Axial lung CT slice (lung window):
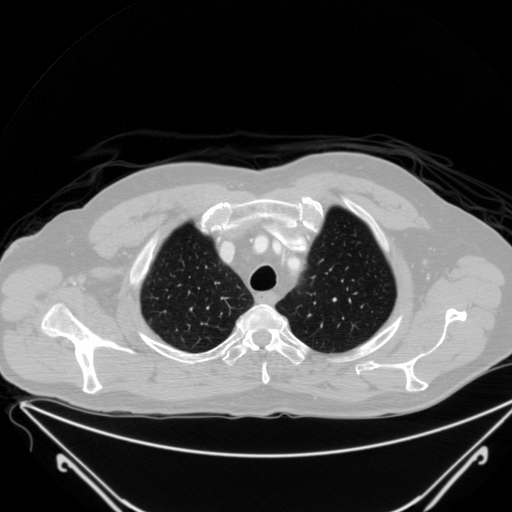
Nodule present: no